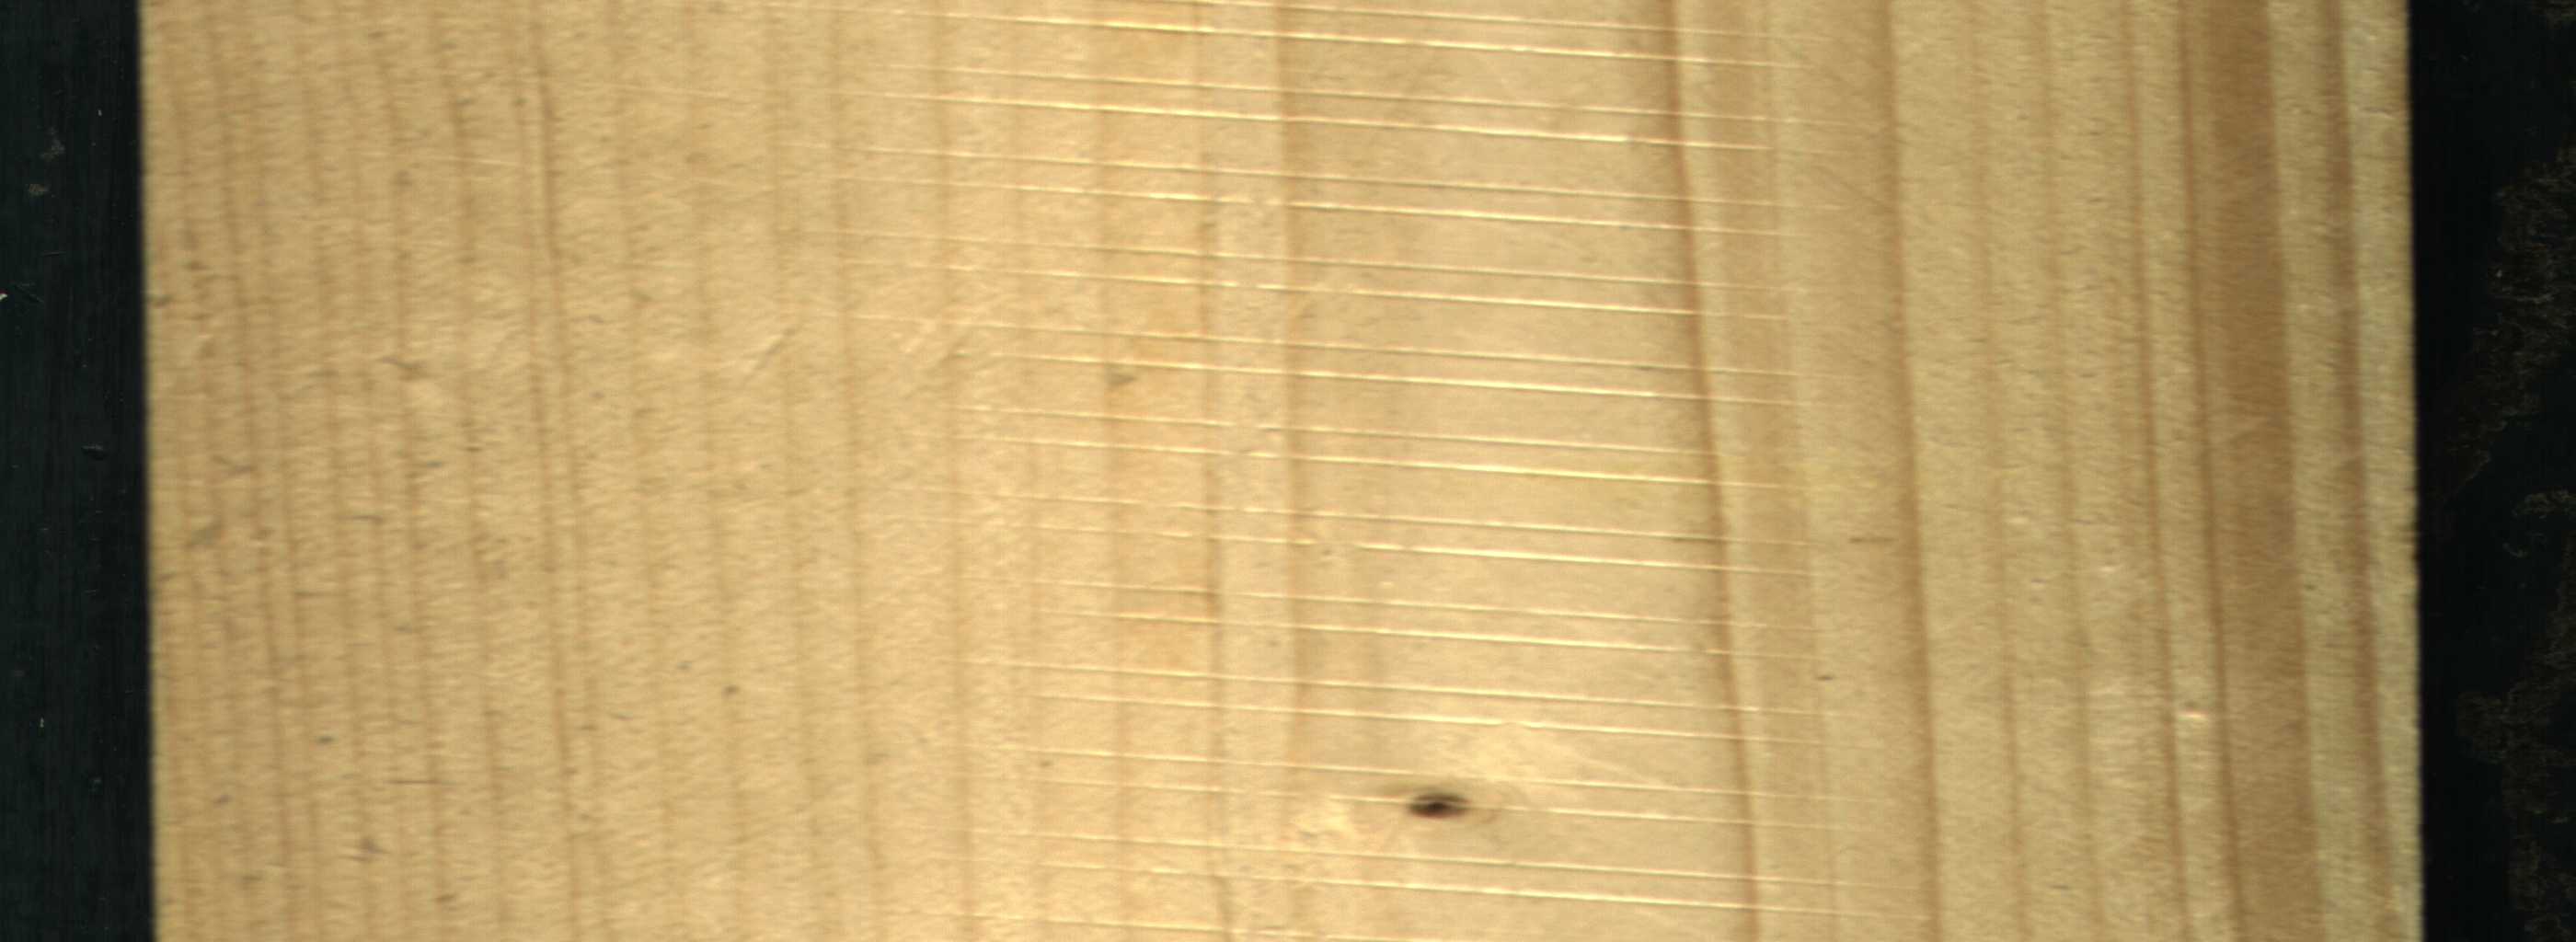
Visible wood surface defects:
Live_Knot